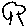
Label: tree